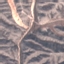
Label: HerbaceousVegetation